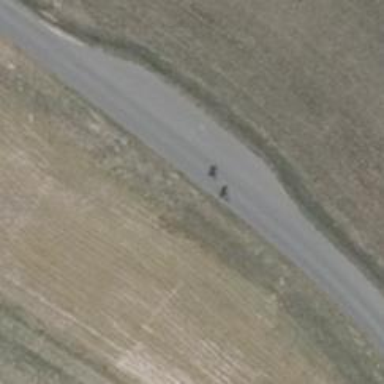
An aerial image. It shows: Passing place on the road.